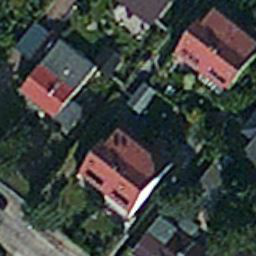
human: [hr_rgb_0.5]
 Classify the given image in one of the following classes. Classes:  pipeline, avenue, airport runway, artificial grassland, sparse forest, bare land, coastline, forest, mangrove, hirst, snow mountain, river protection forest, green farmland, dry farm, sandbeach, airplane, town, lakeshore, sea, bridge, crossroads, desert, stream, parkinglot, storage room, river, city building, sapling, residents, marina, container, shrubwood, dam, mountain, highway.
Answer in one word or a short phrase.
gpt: residents